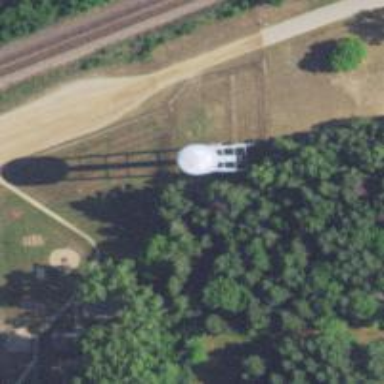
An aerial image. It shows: Water tower that is man-made.